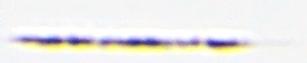
Label: Rhizosolenia